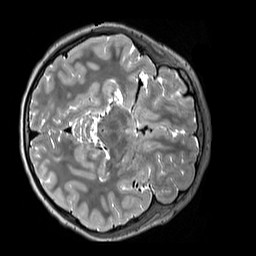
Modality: T2w
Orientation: axial
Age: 10
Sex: female
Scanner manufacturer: siemens
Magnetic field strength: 3 T
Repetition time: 3.2 s
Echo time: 0.408 s